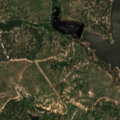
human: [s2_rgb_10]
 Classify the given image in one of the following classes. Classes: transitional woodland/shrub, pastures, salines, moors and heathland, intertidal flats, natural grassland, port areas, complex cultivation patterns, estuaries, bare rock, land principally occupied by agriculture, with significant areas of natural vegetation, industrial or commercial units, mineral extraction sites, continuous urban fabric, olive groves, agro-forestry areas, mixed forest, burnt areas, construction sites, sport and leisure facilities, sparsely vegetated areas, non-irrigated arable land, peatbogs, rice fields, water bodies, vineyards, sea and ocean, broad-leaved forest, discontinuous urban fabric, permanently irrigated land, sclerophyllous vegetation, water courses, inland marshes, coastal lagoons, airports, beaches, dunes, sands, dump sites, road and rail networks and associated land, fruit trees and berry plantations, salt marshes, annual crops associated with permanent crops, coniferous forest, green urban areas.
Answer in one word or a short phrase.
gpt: continuous urban fabric